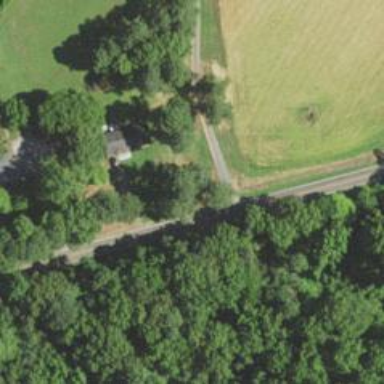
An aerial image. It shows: Driveway.